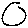
Label: circle